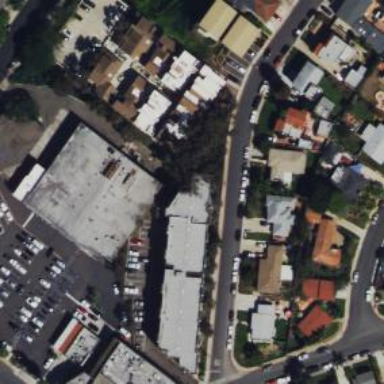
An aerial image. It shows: Commercial building.